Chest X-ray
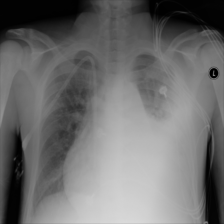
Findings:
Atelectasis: negative
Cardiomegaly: negative
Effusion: positive
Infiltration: negative
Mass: negative
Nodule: negative
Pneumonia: negative
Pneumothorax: negative
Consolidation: negative
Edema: negative
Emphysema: negative
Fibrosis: negative
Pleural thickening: negative
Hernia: negative